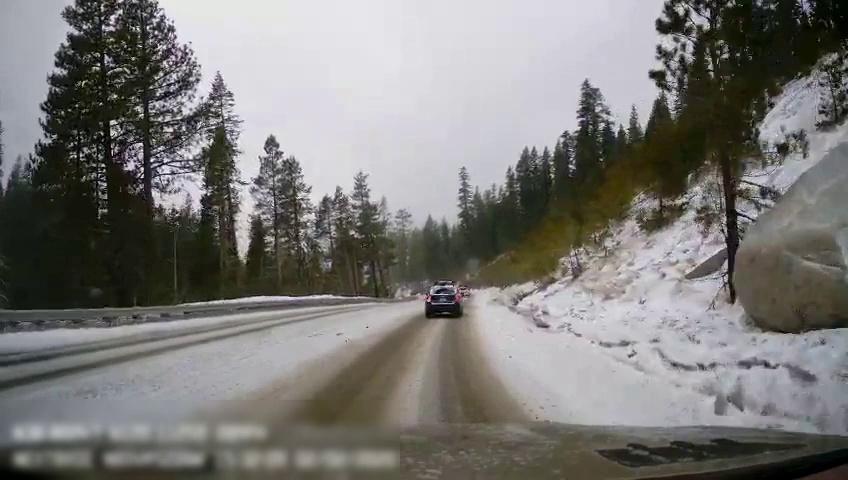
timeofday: Day
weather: Snowy
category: Drivable Space
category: Vehicles | Car